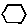
Label: hexagon